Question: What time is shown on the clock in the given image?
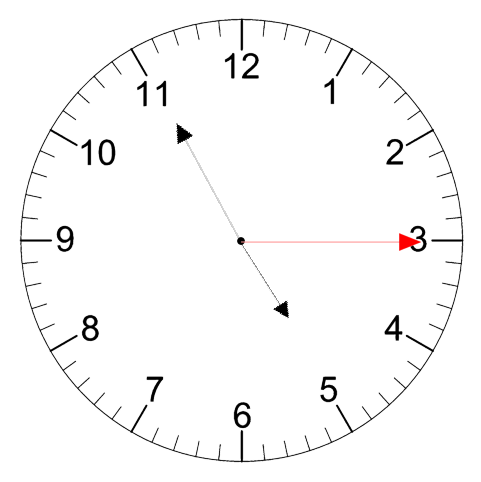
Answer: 04:55:15